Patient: sex F, age 64
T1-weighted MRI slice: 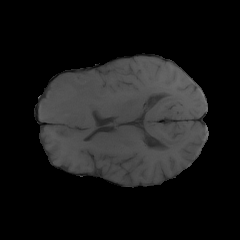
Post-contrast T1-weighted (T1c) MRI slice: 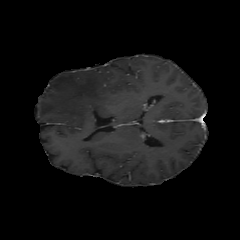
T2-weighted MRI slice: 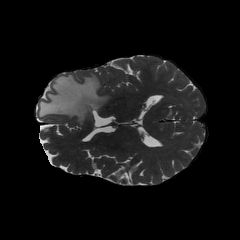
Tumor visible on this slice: yes
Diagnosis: Glioblastoma, IDH-wildtype
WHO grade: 4